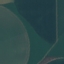
Label: AnnualCrop